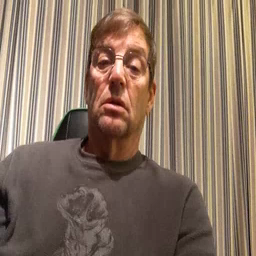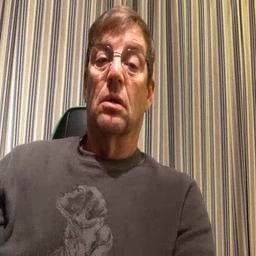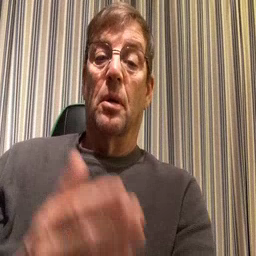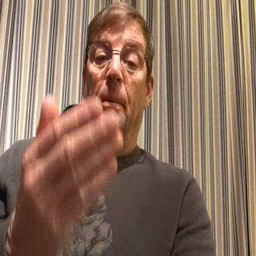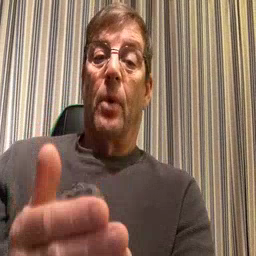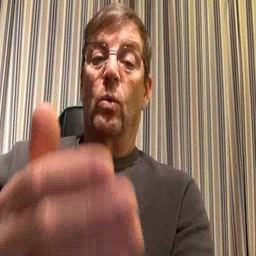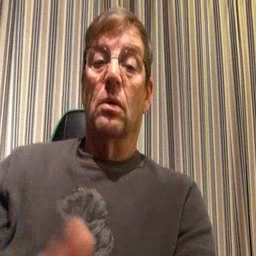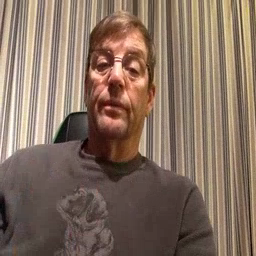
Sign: boat